Question: At first look at my image which I am uploaded.
I want to do this with HTML and JS. I am trying in many ways, but don't do this.
when my mic value is increased my progress bar also increase with the different color. like my uploaded image.
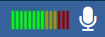
Answer: This is quite an answer to your problem but your job to do the analogy.
First, see bootstrap progress bar and how to manipulate it here: <URL>
Now, you can connect it to your case to do so <URL>